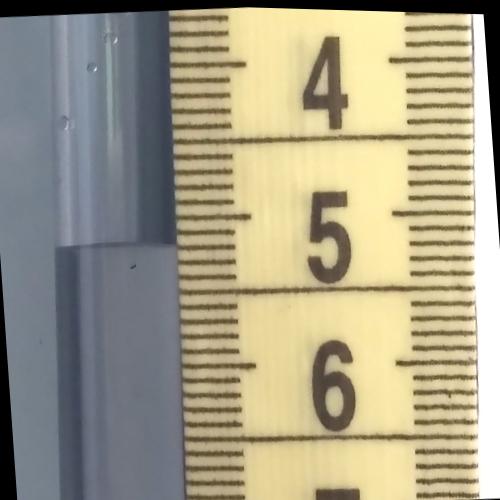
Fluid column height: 5.2 cm